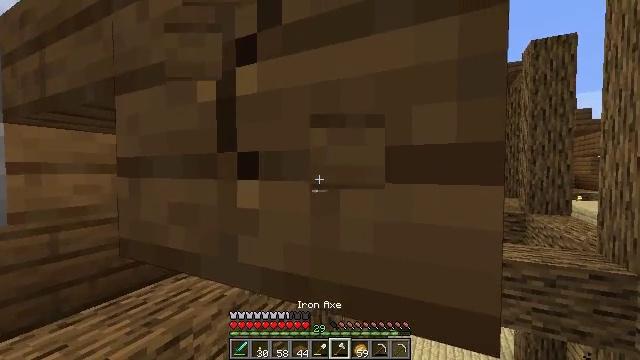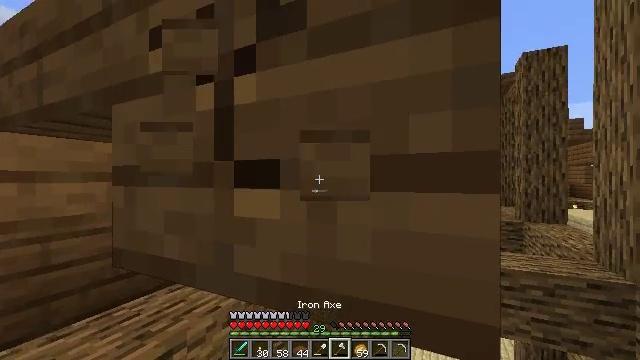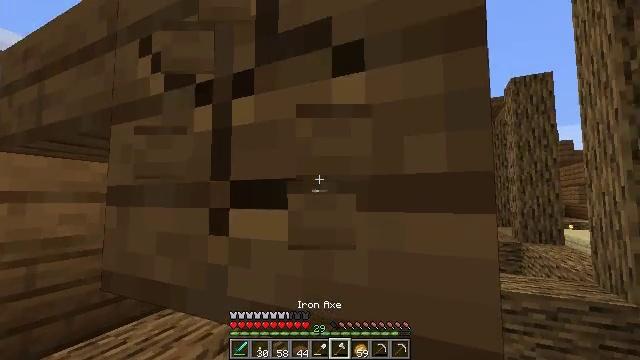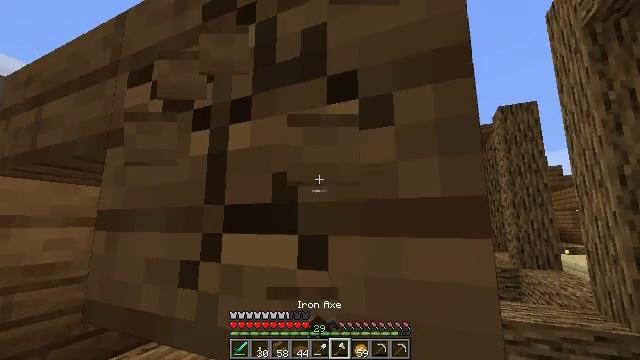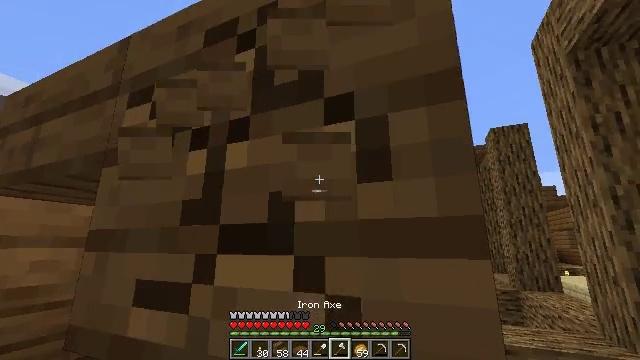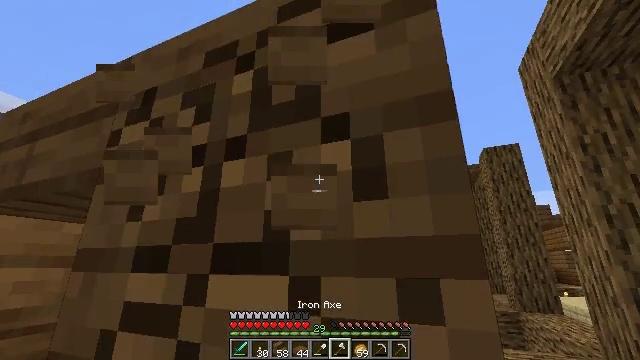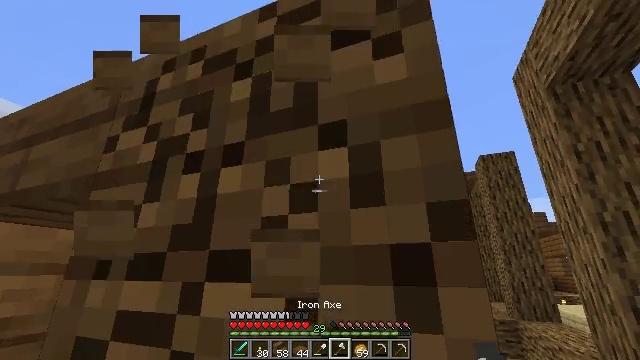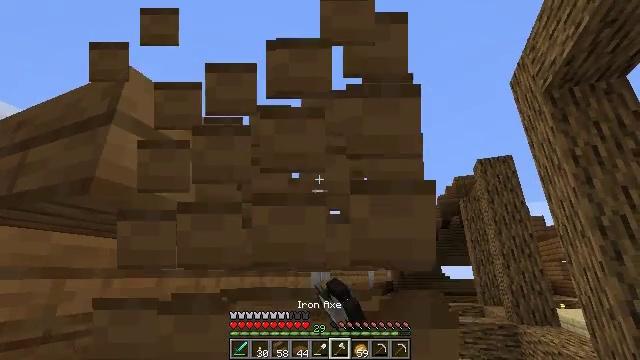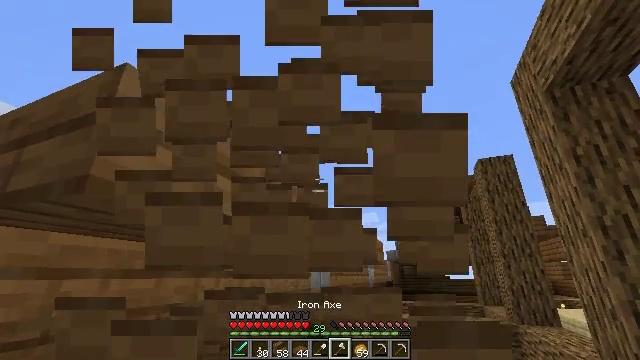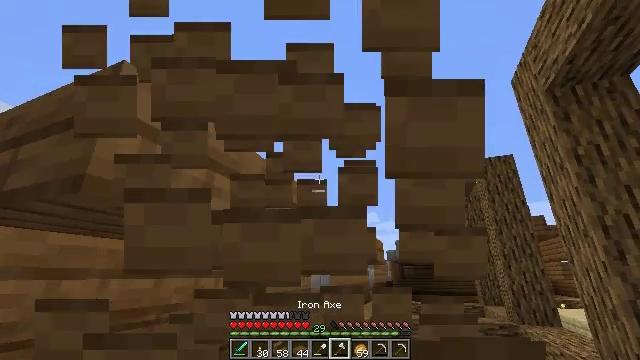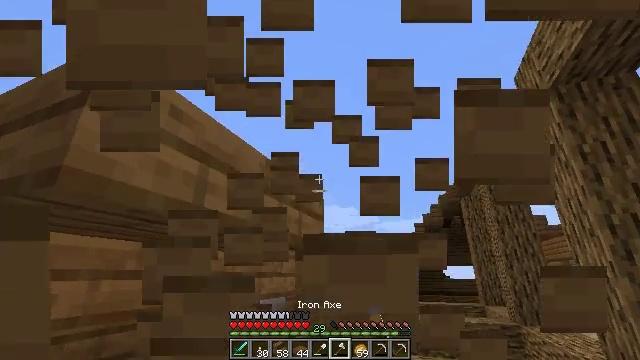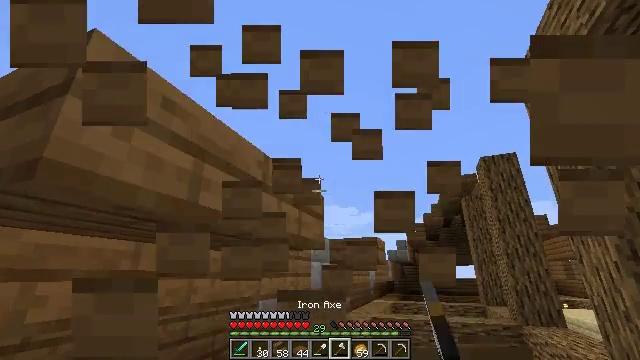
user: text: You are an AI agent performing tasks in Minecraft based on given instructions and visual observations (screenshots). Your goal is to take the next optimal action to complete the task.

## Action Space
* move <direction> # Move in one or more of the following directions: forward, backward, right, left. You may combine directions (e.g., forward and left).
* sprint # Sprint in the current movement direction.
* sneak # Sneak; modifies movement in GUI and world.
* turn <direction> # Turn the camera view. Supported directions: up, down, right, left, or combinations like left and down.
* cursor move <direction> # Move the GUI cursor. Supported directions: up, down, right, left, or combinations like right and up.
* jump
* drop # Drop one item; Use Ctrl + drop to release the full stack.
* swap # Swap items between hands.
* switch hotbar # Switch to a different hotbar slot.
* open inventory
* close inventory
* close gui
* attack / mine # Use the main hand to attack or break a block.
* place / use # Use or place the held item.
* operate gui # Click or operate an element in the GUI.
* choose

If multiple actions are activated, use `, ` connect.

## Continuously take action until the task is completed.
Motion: motion action
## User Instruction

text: Attack the spruce slab to remove it.
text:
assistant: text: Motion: sneak, turn up, attack / mine
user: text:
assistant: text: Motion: sneak, turn up, attack / mine
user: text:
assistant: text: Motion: sneak, turn right and up, attack / mine
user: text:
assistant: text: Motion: sneak, turn up, attack / mine
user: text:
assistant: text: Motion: sneak, turn up, attack / mine
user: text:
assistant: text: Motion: sneak, turn up, attack / mine
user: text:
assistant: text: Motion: sneak, attack / mine
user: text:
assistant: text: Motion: move forward, sneak, attack / mine
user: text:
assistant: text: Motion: move forward, sneak, attack / mine
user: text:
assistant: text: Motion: move forward, sneak, attack / mine
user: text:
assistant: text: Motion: move forward, sneak, attack / mine
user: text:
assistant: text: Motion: sneak, attack / mine